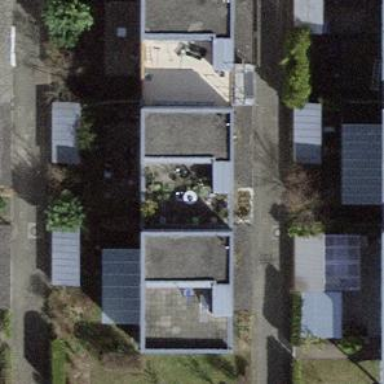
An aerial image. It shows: Terrace building.